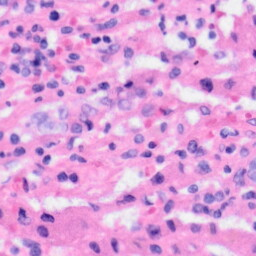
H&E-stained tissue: Liver